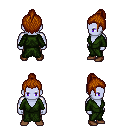
a pixel art fantasy rpg character, male body template, dark elf, purple skin, green robe, gold greaves, brunette short topknot hairstyle, brown shoes, four views (front, back, left, right), 2x2 character sprite sheet, small pixel art, hard edges, no anti-aliasing